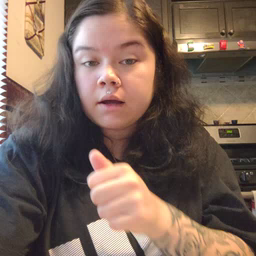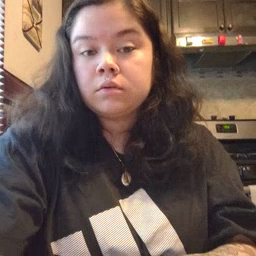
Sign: airplane